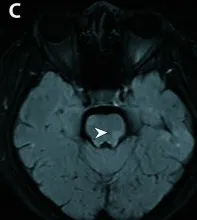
Brain MRI of the second and third attack. (A-C) Brain MRI (fat-saturated T2-weighted fluid attenuated inversion recovery imaging) at the second attack showed ovoid juxtacortical and pontine lesions.
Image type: radiology (mri)